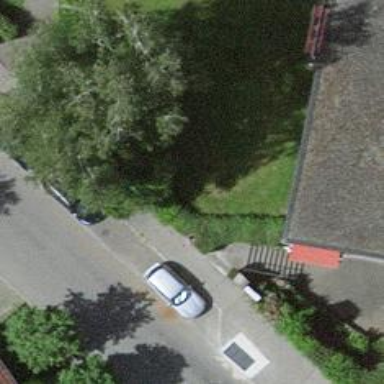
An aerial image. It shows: Post box is visible.